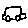
Label: car